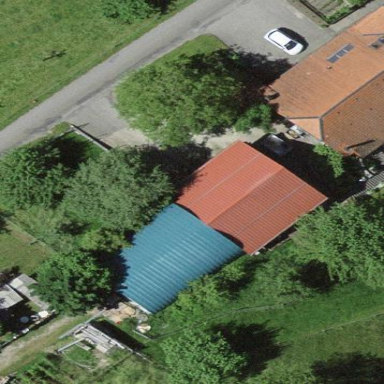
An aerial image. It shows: Barn.